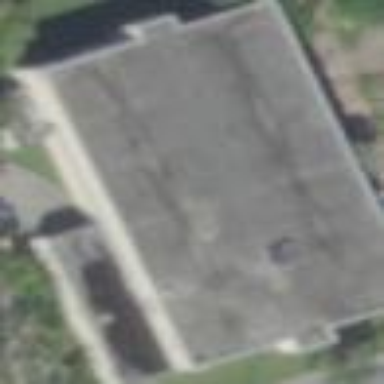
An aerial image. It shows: Library housed in flat-roofed building.